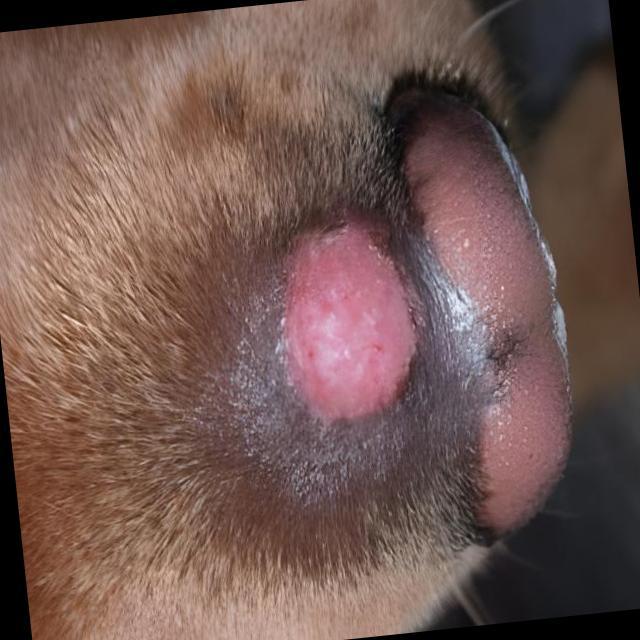
Canine ringworm (Dermatophytosis) — fungal infection caused by Microsporum or Trichophyton. Presents with circular alopecia, scaling, crusting, and broken hairs.